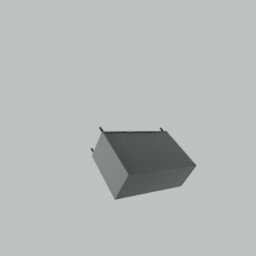
Label: furniture